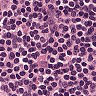
Metastatic tissue present: yes